Field crop: maize
Growth stage: 2
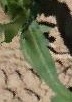
Species: maize